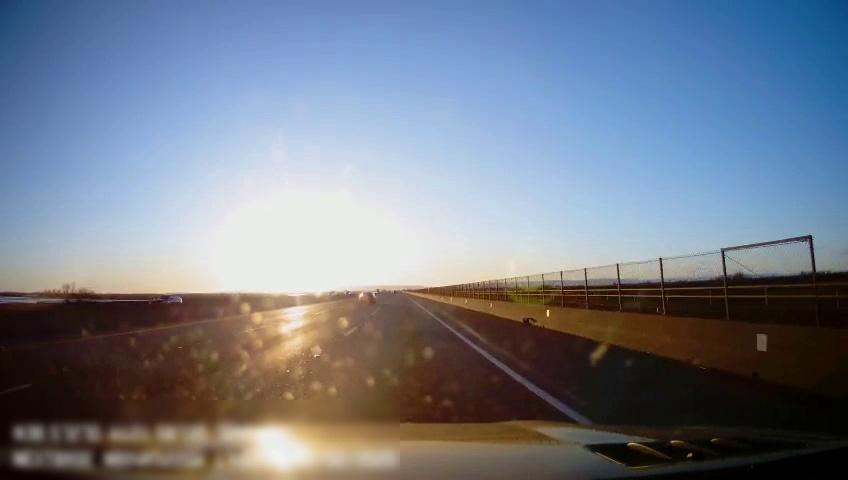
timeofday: Day
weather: Sunny
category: Drivable Space
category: Vehicles | Car
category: Vehicles | SUV
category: Lanes | Alternate Lane
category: Lanes | Current Lane
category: Lanes | Current Lane
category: Lanes | Alternate Lane